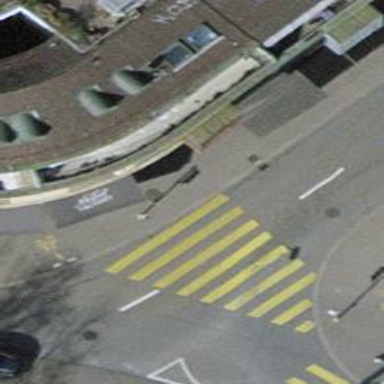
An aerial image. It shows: Kerb serving as barrier.